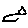
Label: bird